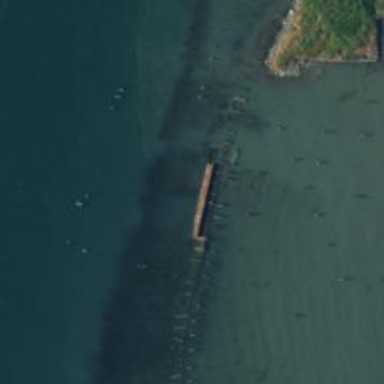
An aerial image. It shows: Pier that has been ruined.